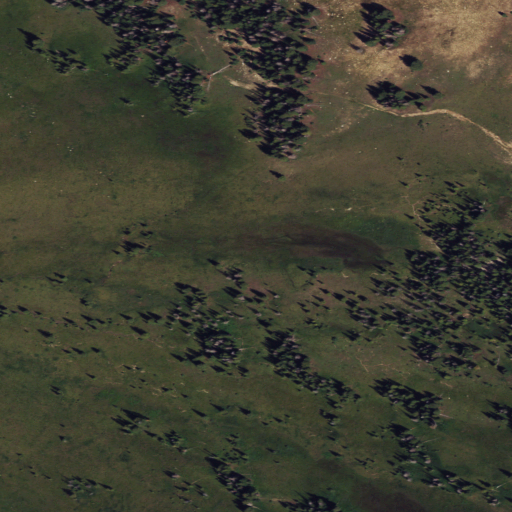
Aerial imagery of plain(s) in Wyoming named Johnson Park containing herbaceous wetlands, woody wetlands, grassland, evergreen forest, and deciduous forest